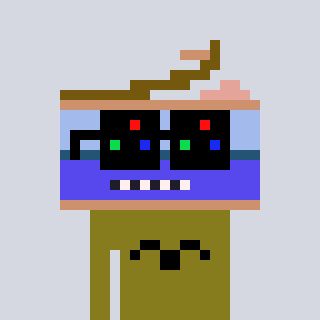
a pixel art character with square black sunglasses, a canned ham-shaped head and a gunk-colored body on a cool background